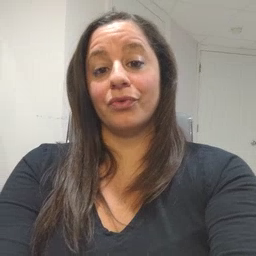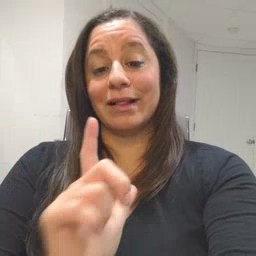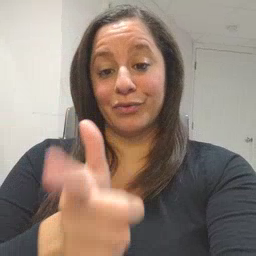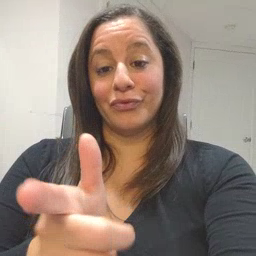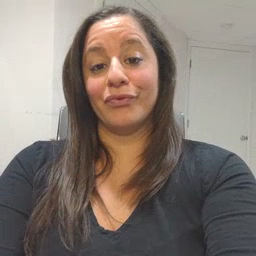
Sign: later